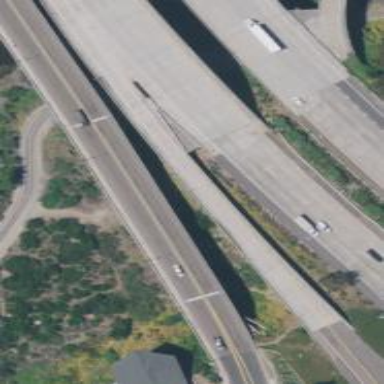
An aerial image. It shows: Bridge over motorway_link.